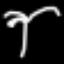
Label: palm tree